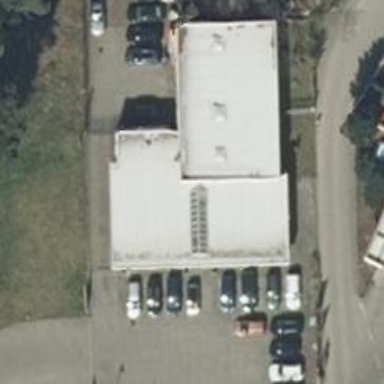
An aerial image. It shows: Car shop.